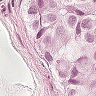
Metastatic tissue present: yes